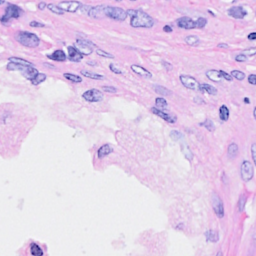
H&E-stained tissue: Breast